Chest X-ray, PA view. Patient: 45 years old, sex F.
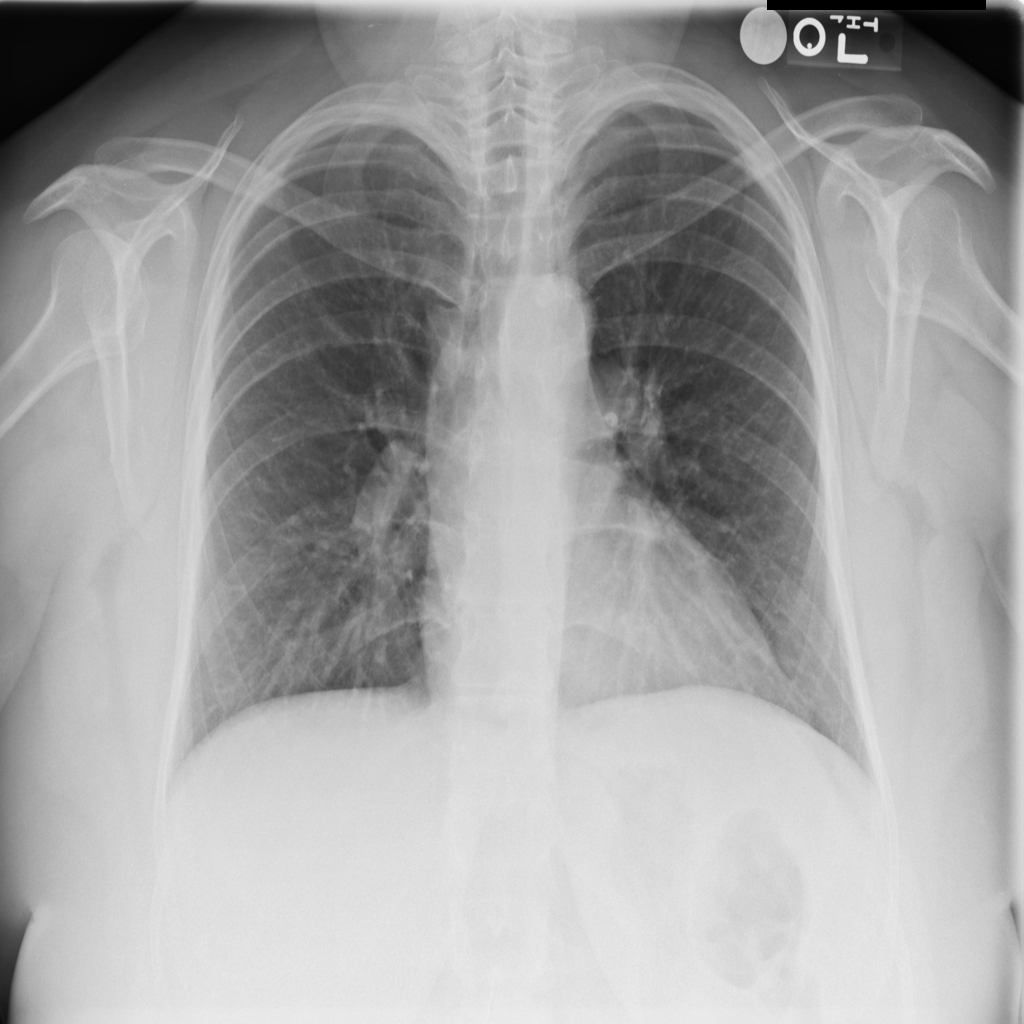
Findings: No Finding